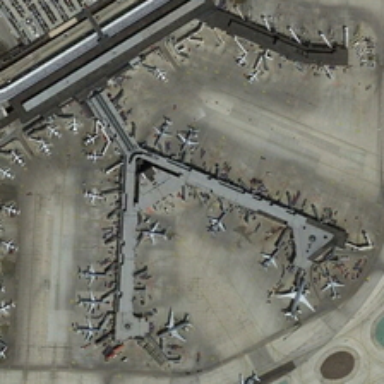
Many planes are parked near several terminals in an airport with a parking lot .